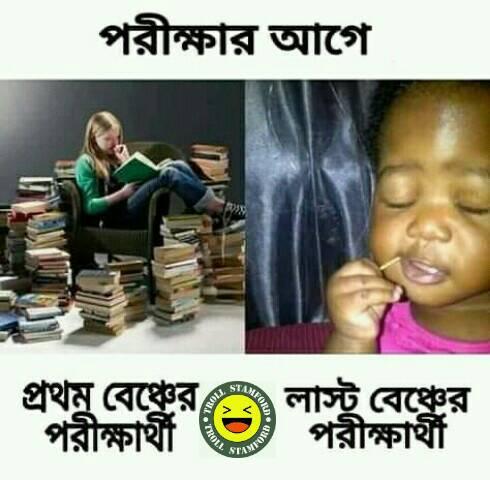
Caption: পরীক্ষার আগে     প্রথম বেঞ্চের পরীক্ষার্থী     লাস্ট বেঞ্চের পরীক্ষার্থী
Label: non-hate